Question: What is the reading of the measurement in the image?
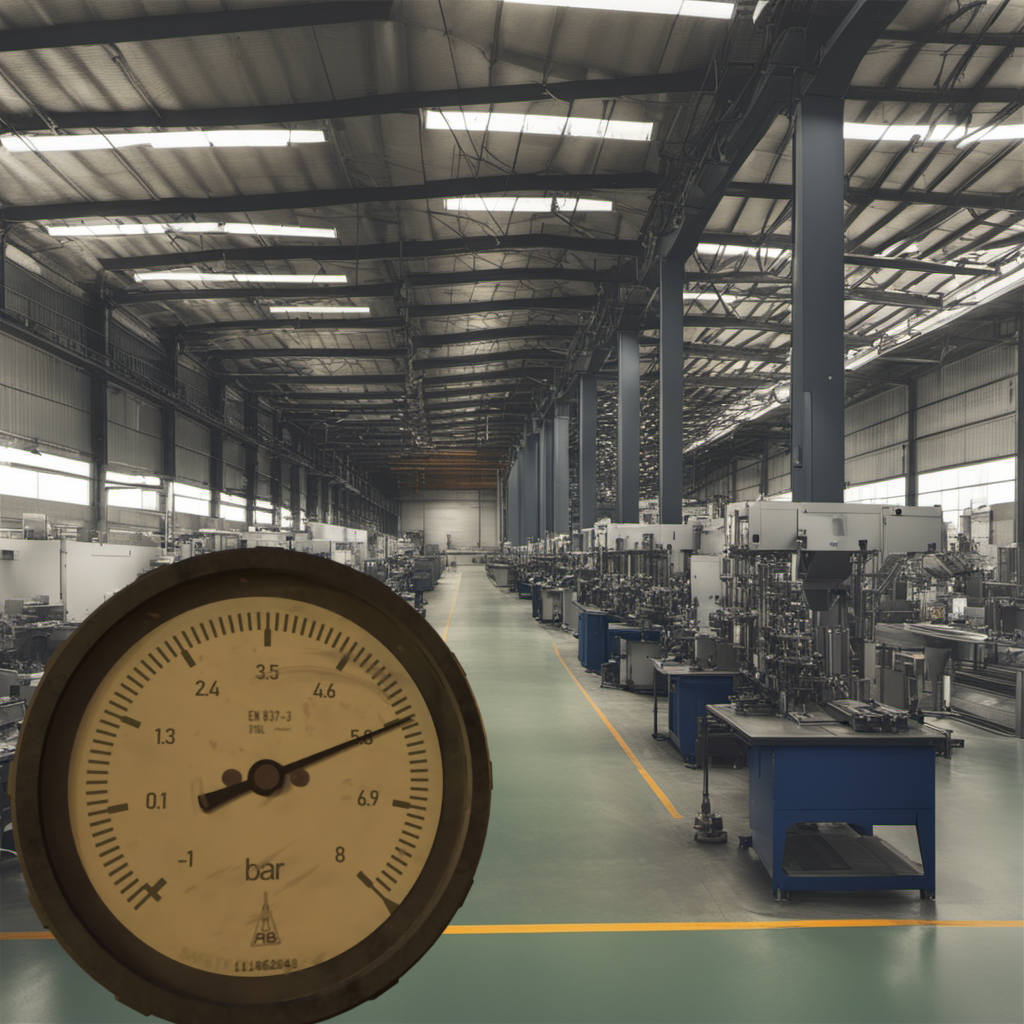
Answer: The result is 5.75
Question: What is the range of the measurement shown in the image?
Answer: The range is from -1 to 8
Question: What is the minimum and maximum value range of this measurement?
Answer: The minimum value is -1 and the maximum value is 8